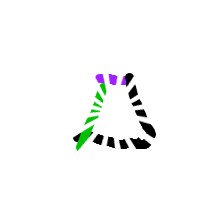
Shape: trapezoid